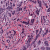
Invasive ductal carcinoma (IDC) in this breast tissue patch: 1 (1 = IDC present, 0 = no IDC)